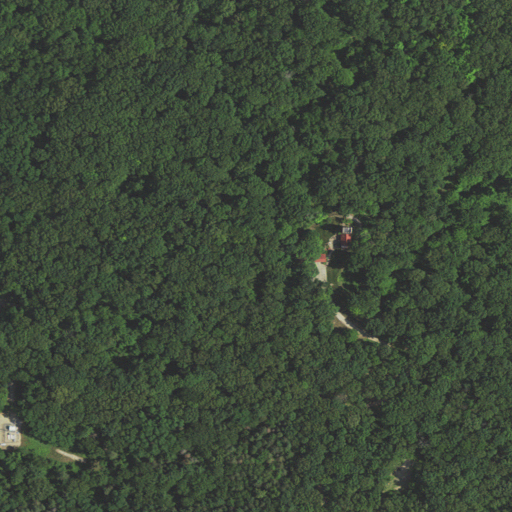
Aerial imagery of mountain in Michigan named Hatt Hill containing deciduous forest, mixed forest, evergreen forest, and open development